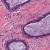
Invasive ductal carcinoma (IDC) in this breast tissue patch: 0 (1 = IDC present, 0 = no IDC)